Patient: sex M, age 62
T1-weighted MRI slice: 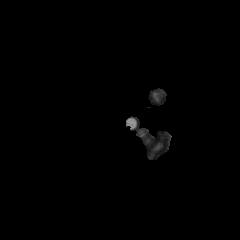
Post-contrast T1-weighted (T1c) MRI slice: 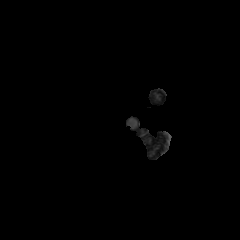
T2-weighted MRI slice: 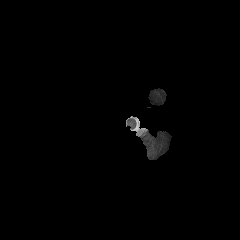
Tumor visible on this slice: no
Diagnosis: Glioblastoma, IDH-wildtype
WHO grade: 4